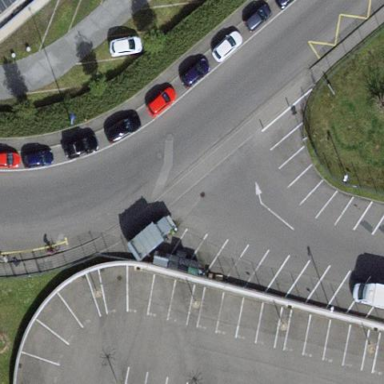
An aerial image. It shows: Parking area with surface.